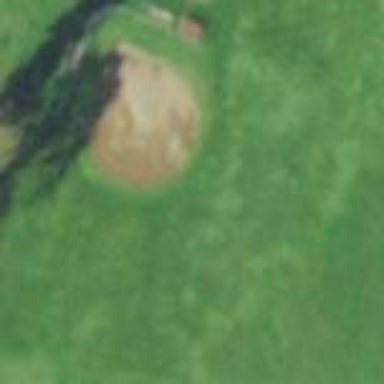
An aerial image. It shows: Baseball pitch for leisure and sports activities.